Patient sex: M
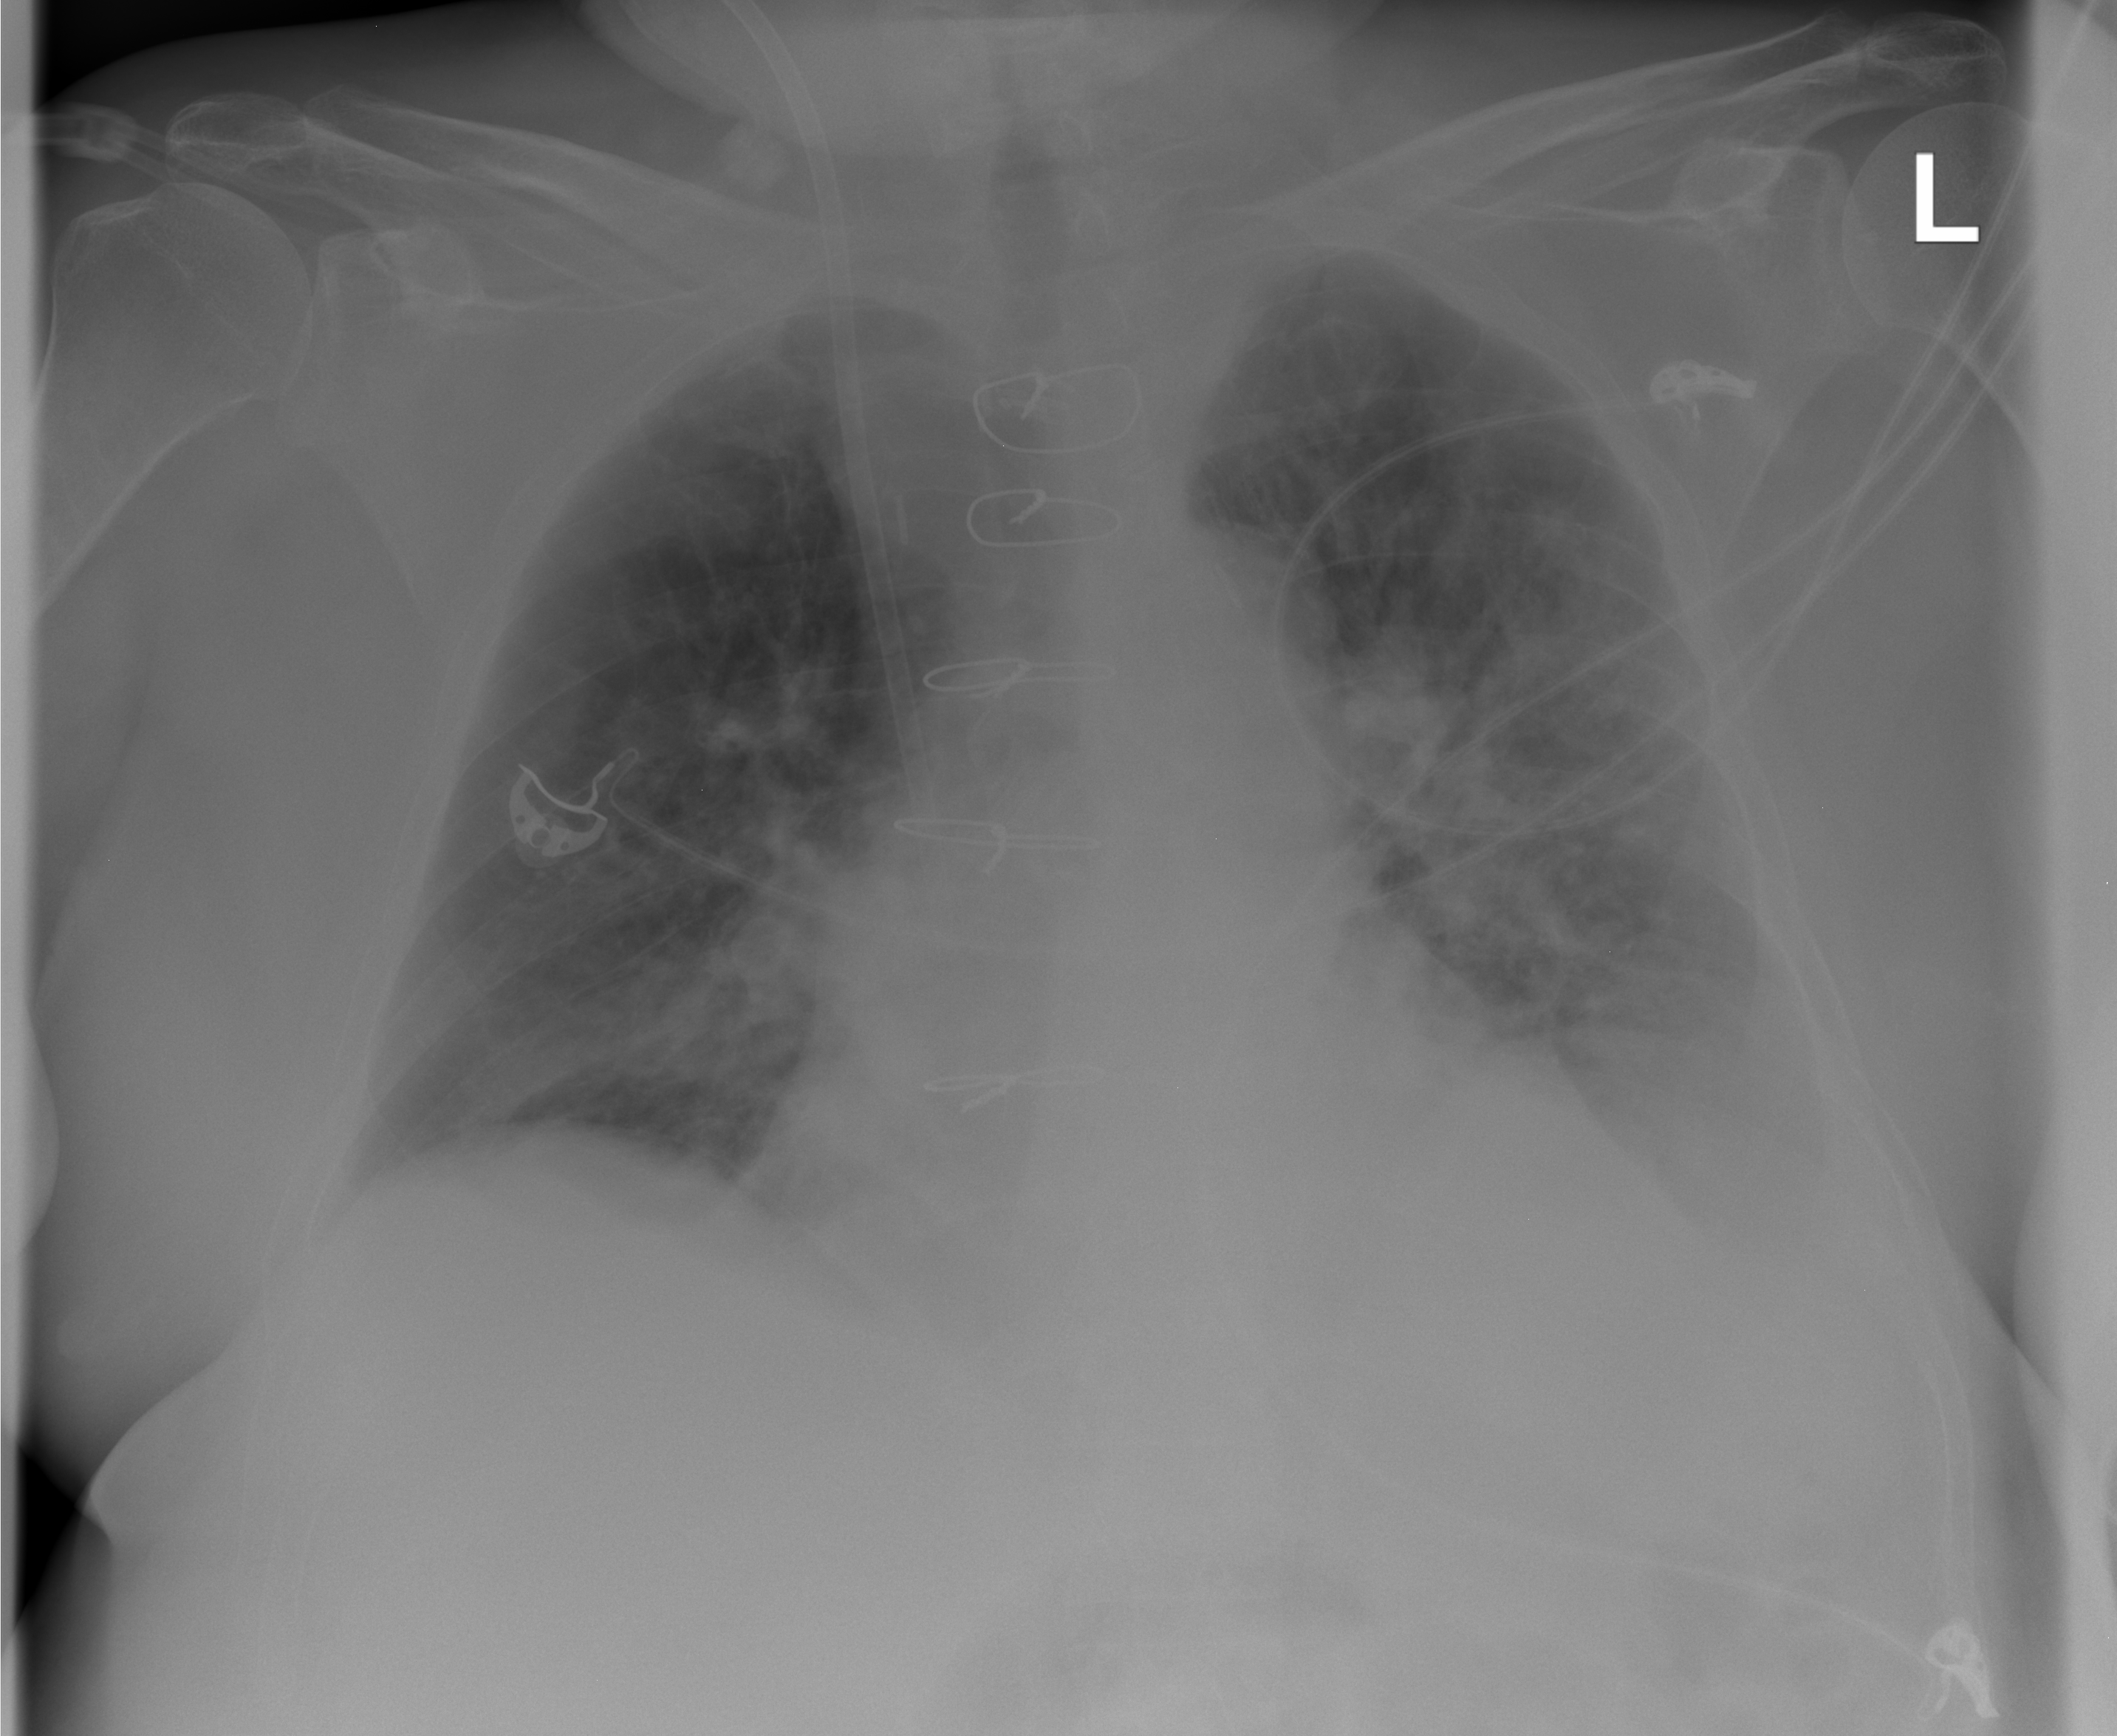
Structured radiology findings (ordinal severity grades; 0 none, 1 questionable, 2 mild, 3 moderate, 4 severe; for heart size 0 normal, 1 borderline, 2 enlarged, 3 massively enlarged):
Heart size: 2
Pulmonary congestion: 0
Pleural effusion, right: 0
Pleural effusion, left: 2
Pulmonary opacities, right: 2
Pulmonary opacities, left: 3
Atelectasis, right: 0
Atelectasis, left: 2